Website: apple
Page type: payment
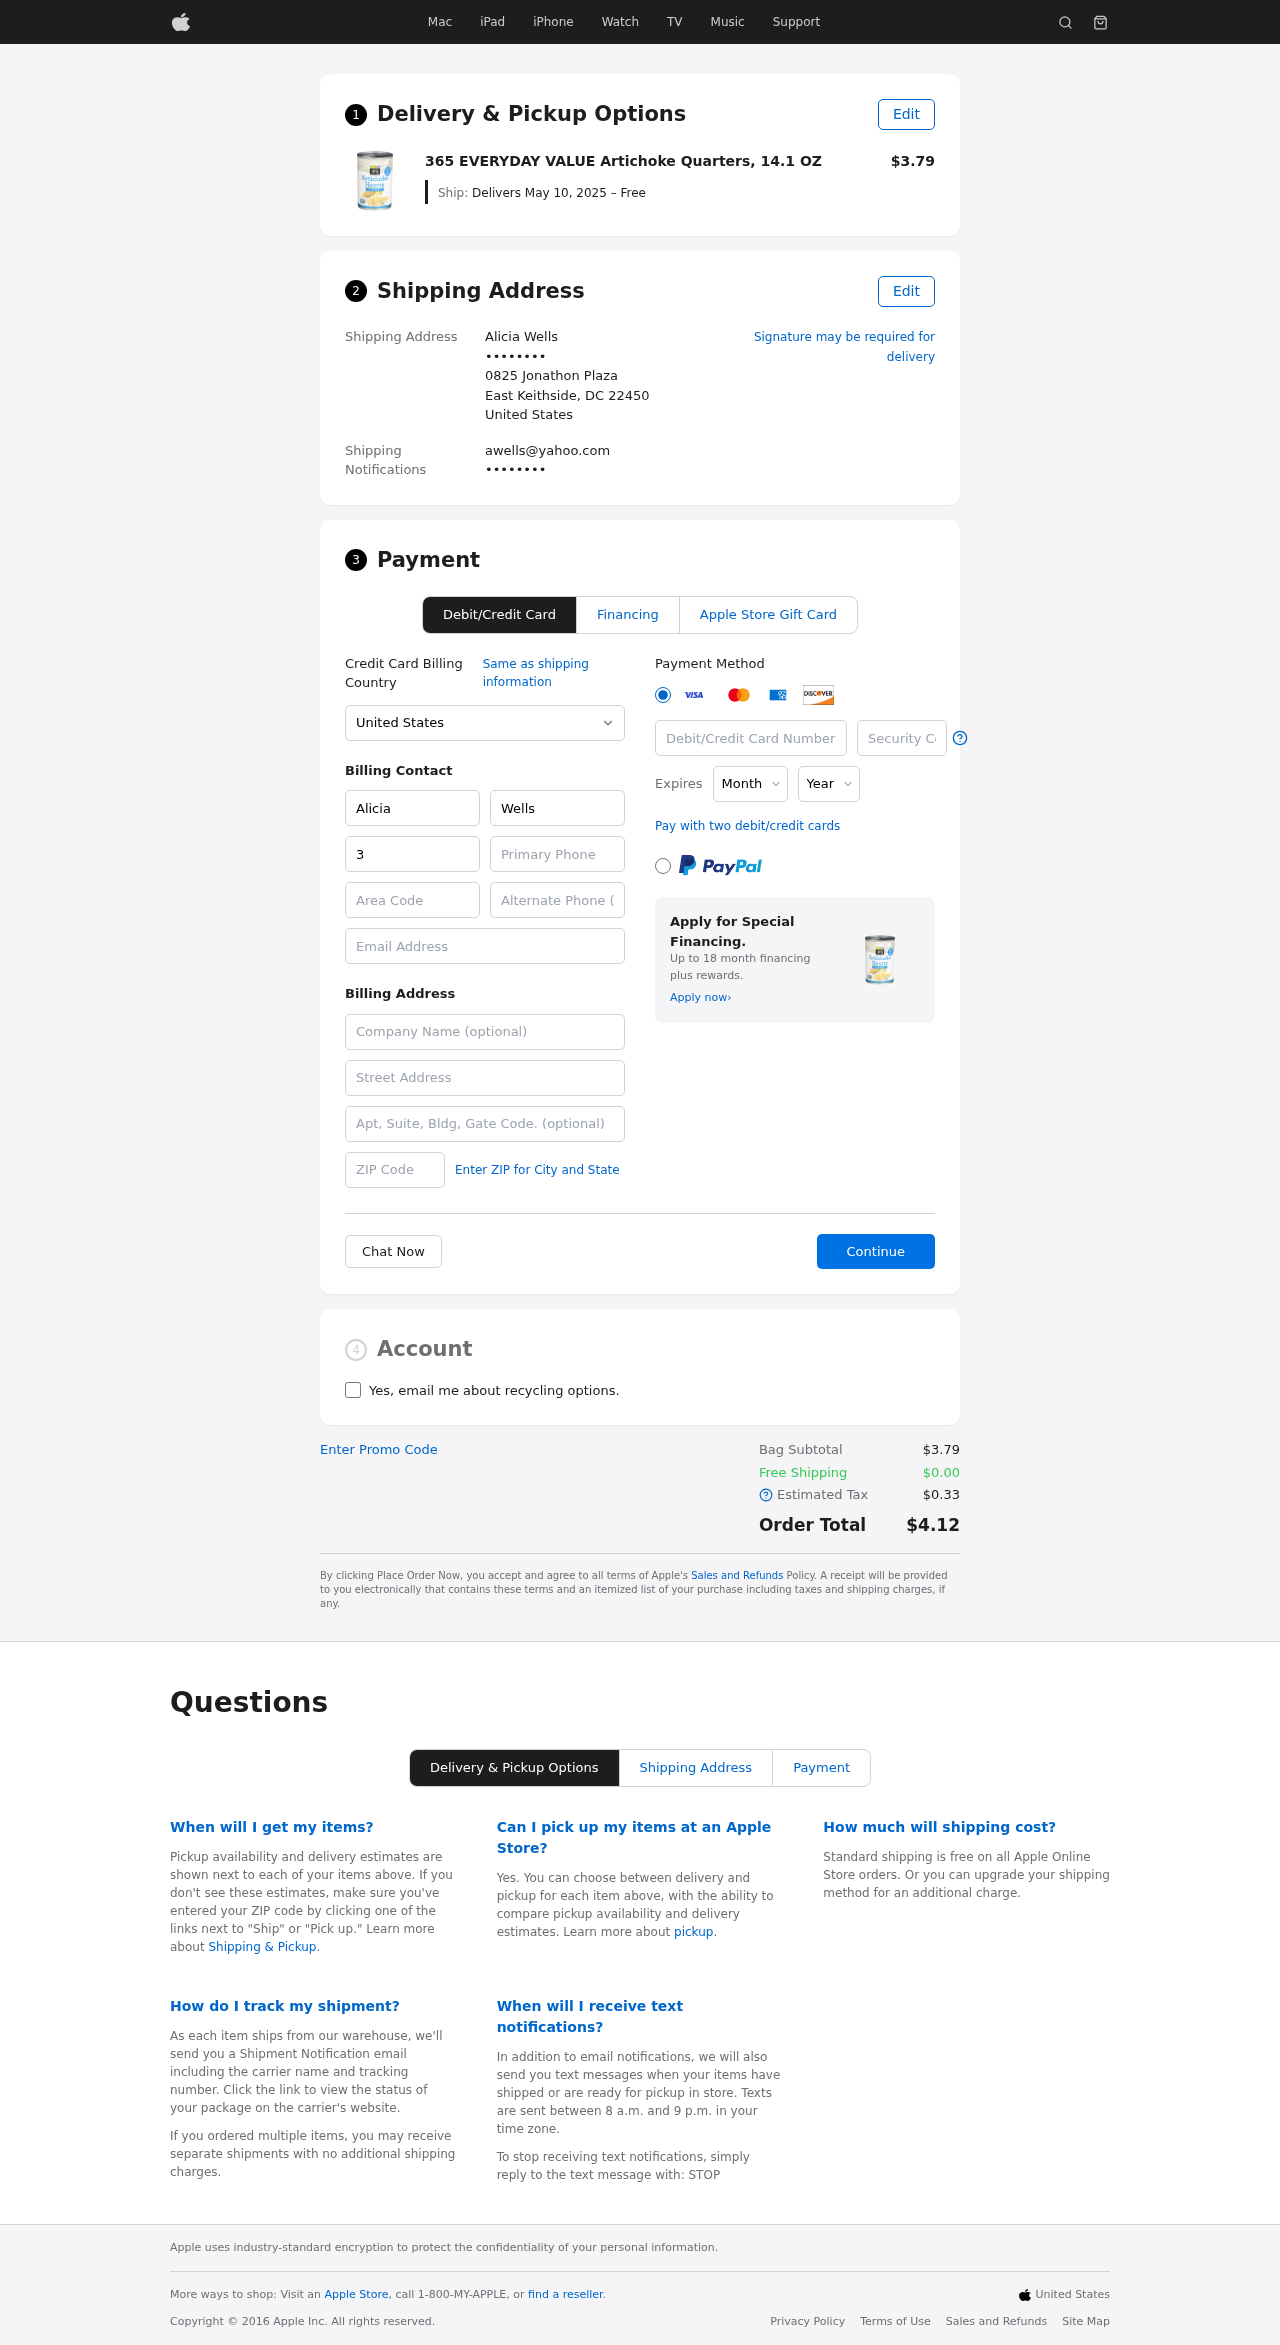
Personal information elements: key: PII_CARD_CVV
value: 6591
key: PII_CARD_EXPIRY_MONTH
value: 06
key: PII_CARD_EXPIRY_YEAR
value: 28
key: PII_CARD_NUMBER
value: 3472 8661 9526 061
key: PII_CITY_STATE_ZIP
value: East Keithside, DC 22450
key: PII_COUNTRY
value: United States
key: PII_EMAIL
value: awells@yahoo.com
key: PII_EMAIL2
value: awells@yahoo.com
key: PII_FIRSTNAME
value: Alicia
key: PII_FULLNAME
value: Alicia Wells
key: PII_LASTNAME
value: Wells
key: PII_PHONE3
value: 3892020367
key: PII_PHONE_ALT
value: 7034886848
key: PII_PHONE_ALT_AREA
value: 703
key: PII_PHONE_AREA
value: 389
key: PII_SECURITY_CODE
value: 42657
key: PII_STREET
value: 0825 Jonathon Plaza
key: PII_PHONE
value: ••••••••
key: PII_PHONE2
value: ••••••••
Product elements: key: PRODUCT1_NAME
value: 365 EVERYDAY VALUE Artichoke Quarters, 14.1 OZ
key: PRODUCT1_PRICE
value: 3.79
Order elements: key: ORDER_DELIVERY_DATE
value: Delivers May 10, 2025 – Free
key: ORDER_SUBTOTAL
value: $3.79
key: ORDER_SHIPPING_COST
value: $0.00
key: ORDER_TAX
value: $0.33
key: ORDER_TOTAL
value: $4.12